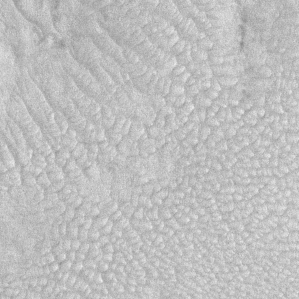
Label: frost